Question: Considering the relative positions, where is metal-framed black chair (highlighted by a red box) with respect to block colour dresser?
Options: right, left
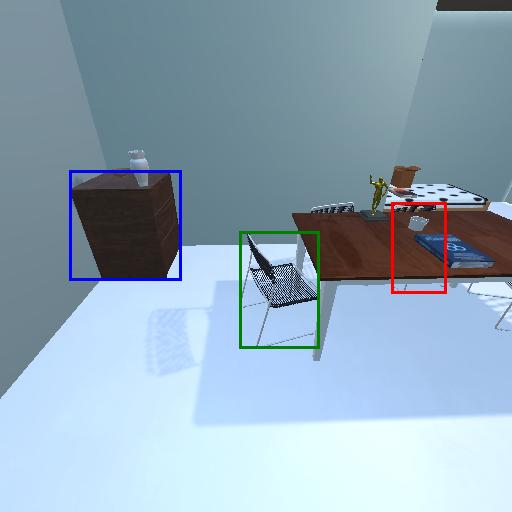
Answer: right